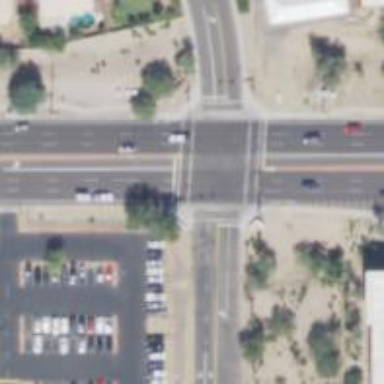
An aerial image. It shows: Solid stop line on the road.